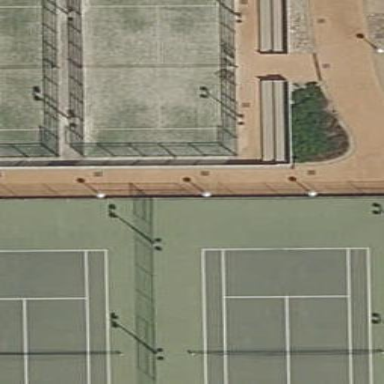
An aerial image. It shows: Paddle tennis court on pitch designated for leisure land.